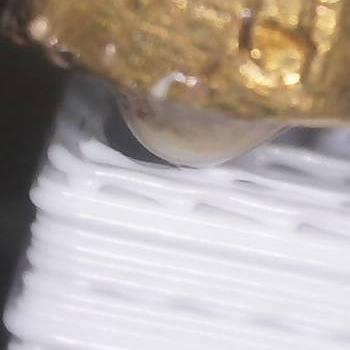
Flow rate: 47%